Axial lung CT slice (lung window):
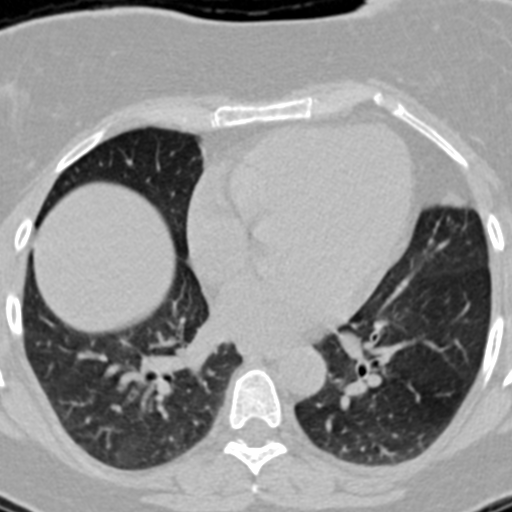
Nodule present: no